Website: ulta-beauty
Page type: customer-info-address
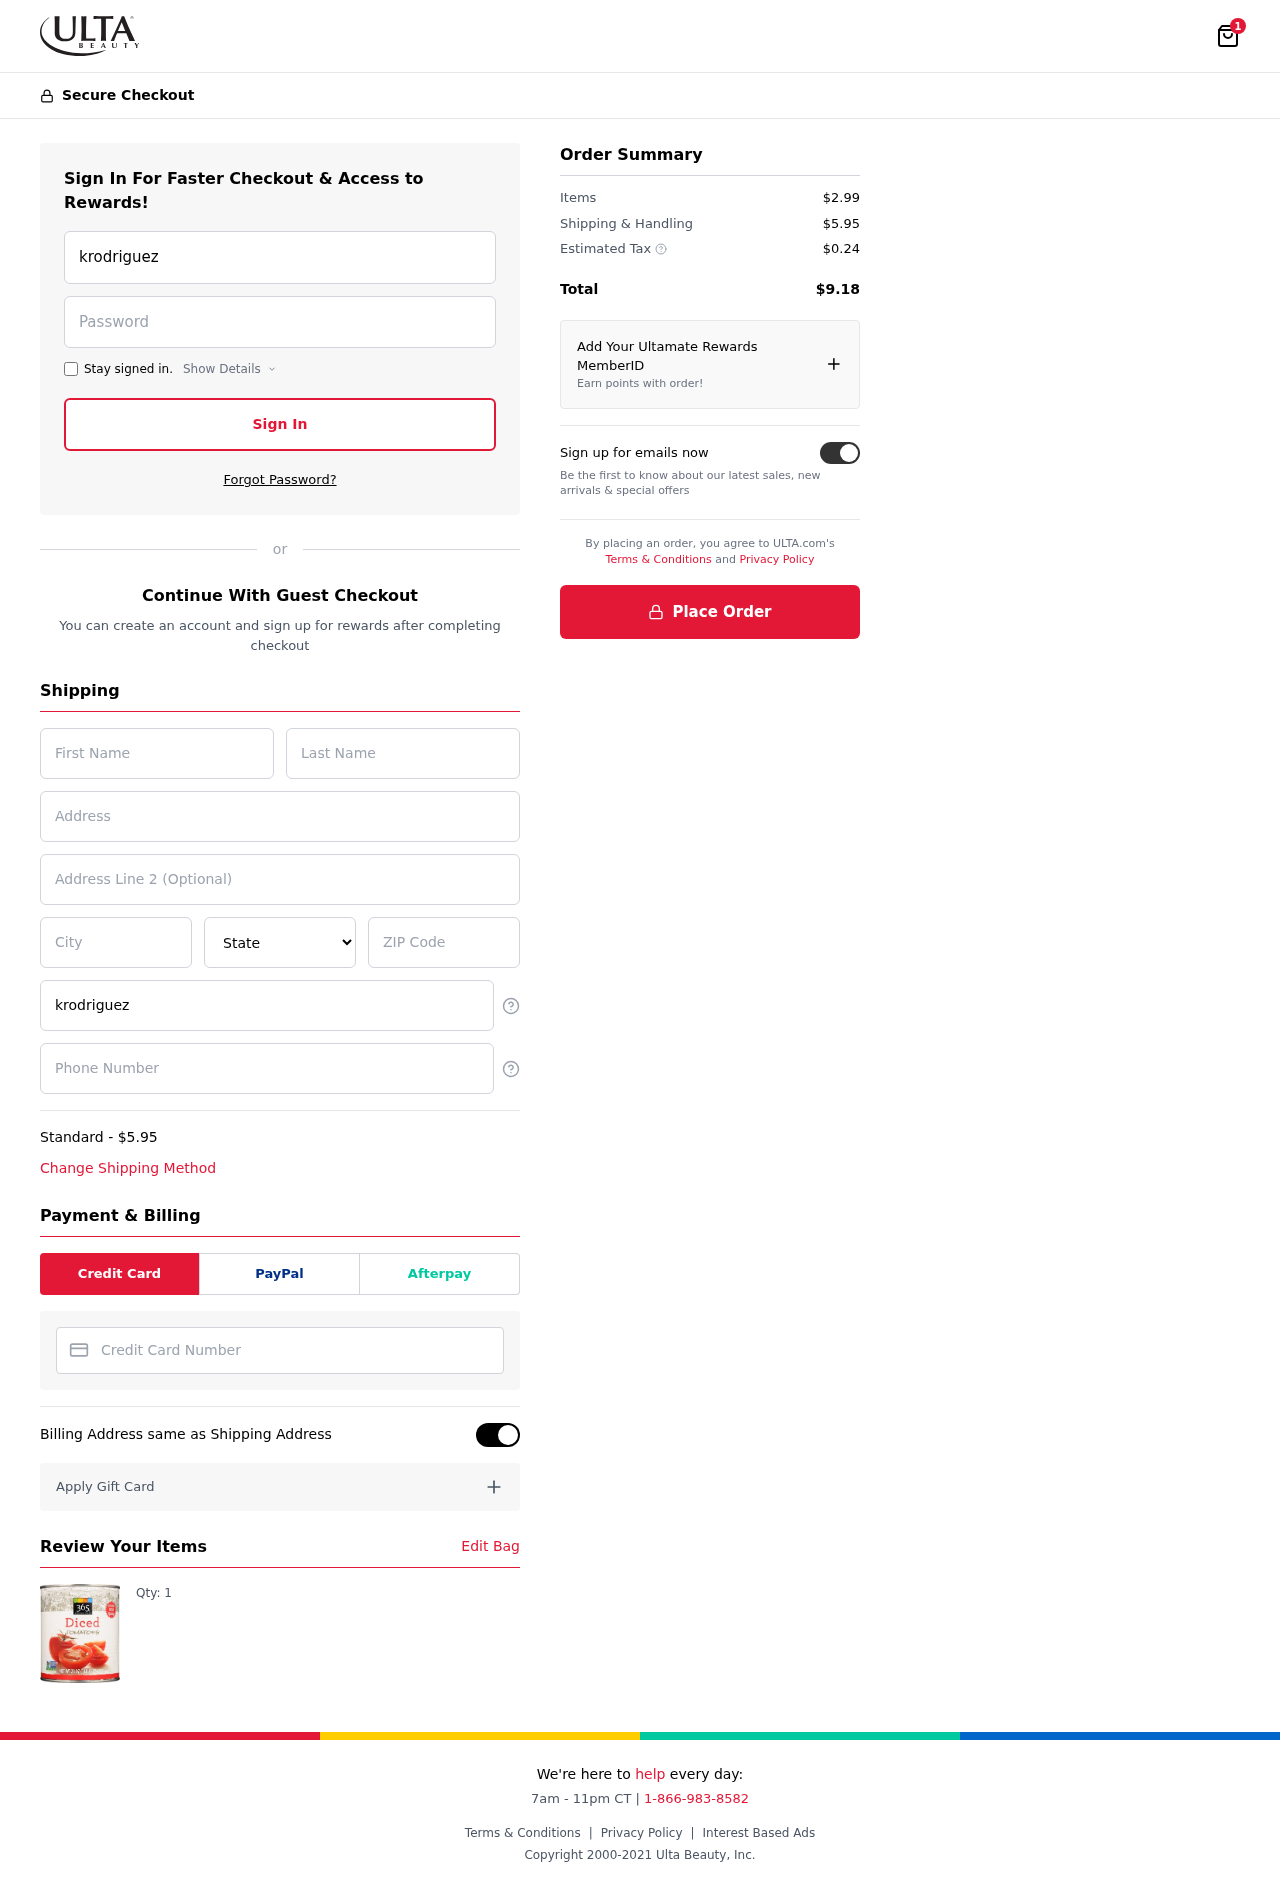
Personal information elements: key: PII_CARD_NUMBER
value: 4392 0624 4446 5312
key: PII_CITY
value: Lake Belindaport
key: PII_EMAIL
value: krodriguez@yahoo.com
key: PII_FIRSTNAME
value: Kristin
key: PII_LASTNAME
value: Rodriguez
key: PII_PHONE
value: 3646473406
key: PII_POSTCODE
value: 83231
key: PII_STATE
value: Montana
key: PII_STREET
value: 408 Hoffman Court Apt. 880
Product elements: key: PRODUCT1_QUANTITY
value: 1
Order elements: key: ORDER_NUM_ITEMS
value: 1
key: ORDER_SHIPPING_COST
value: $5.95
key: ORDER_ITEMS_TOTAL
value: $2.99
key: ORDER_SHIPPING_COST2
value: $5.95
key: ORDER_TAX
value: $0.24
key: ORDER_TOTAL
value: $9.18